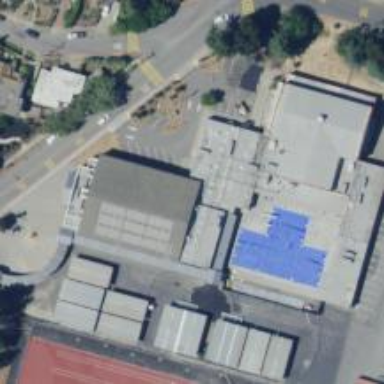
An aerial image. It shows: School.